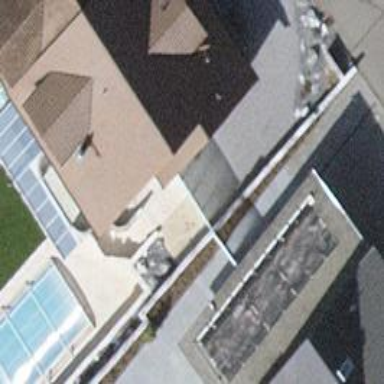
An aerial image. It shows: Terrace building.